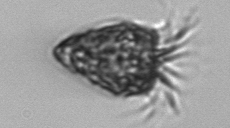
Label: Strombidium_morphotype2